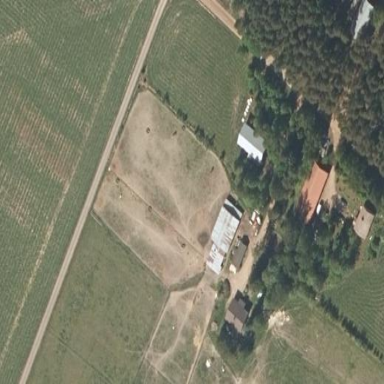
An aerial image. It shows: Unpaved equestrian pitch for leisure land.